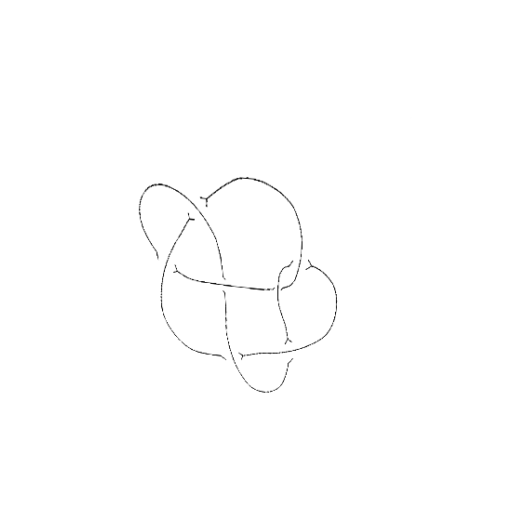
Crossing number: 7